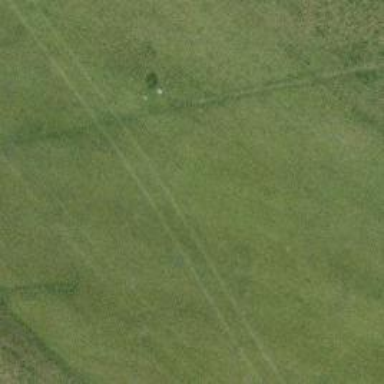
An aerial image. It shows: Golf hole.